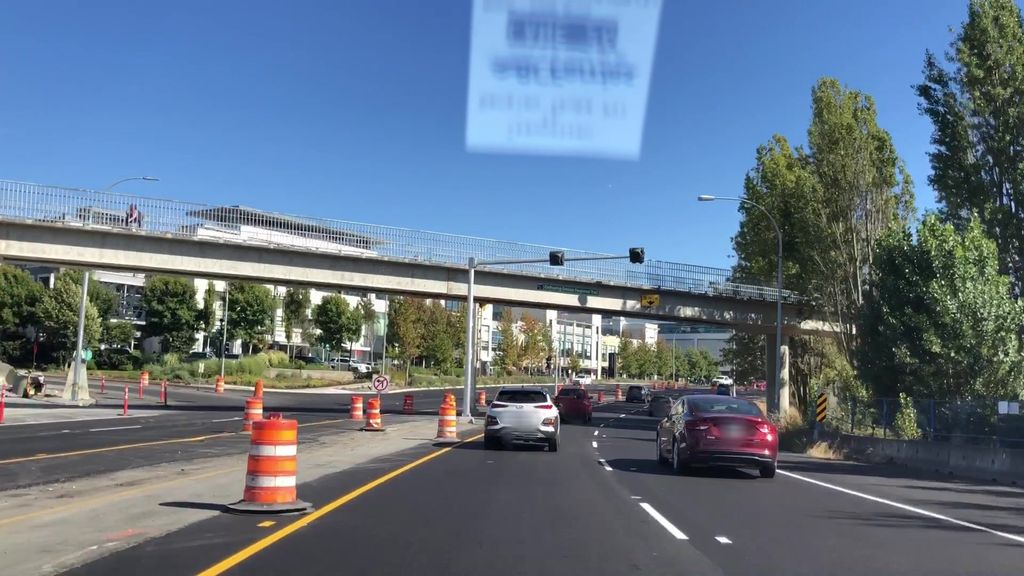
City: victoria